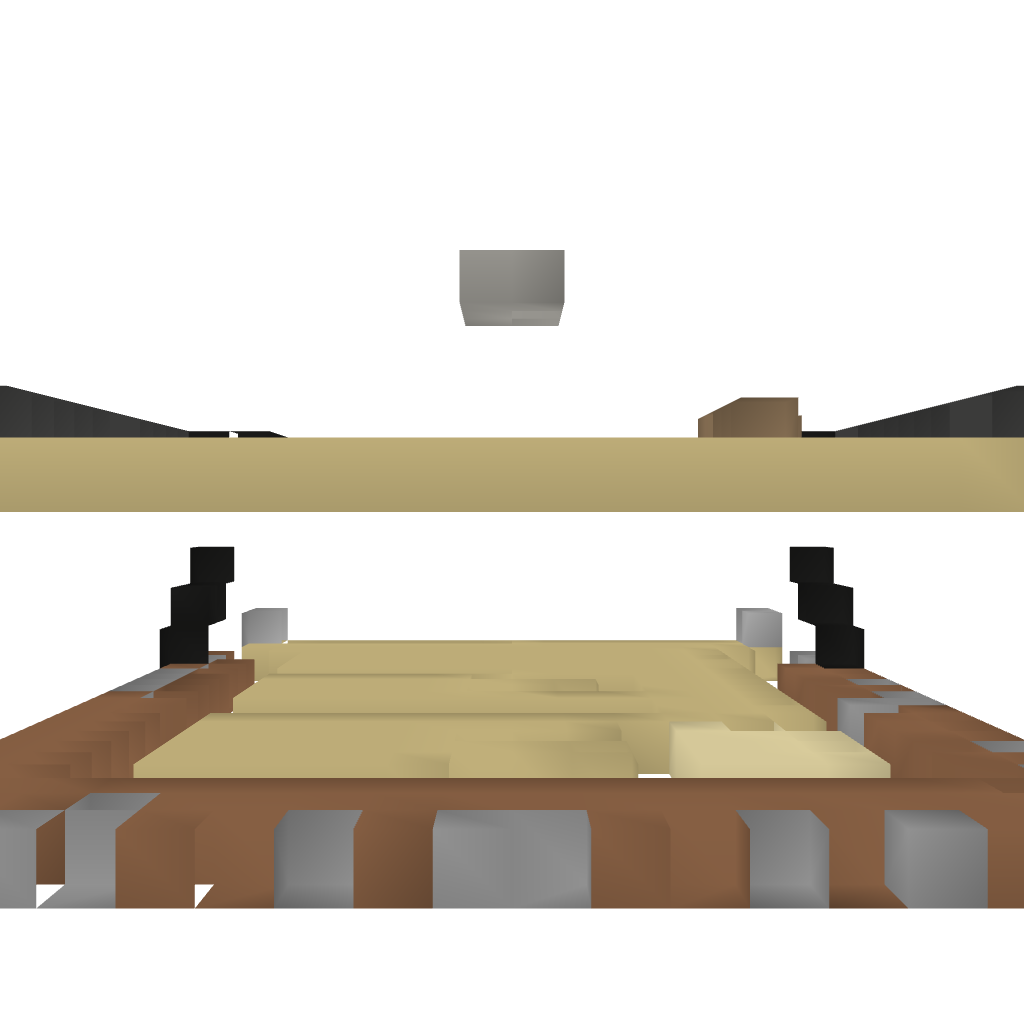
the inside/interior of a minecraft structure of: S-Shaped House - Unfurnished